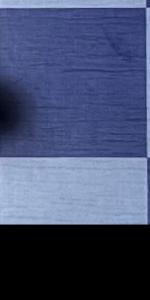
Label: Empty